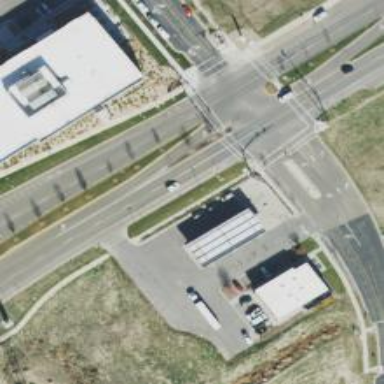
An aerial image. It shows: Footway located on traffic island.